Interaction volume radius: 5 \u00c5
Interaction volume height: 35 \u00c5
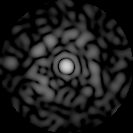
Disorder parameter: 0.8162